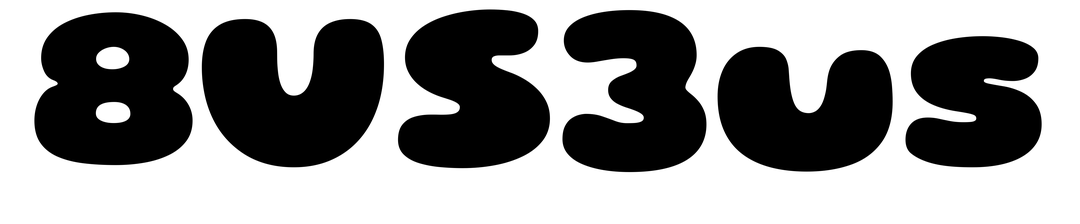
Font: Gluten_Black